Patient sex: F
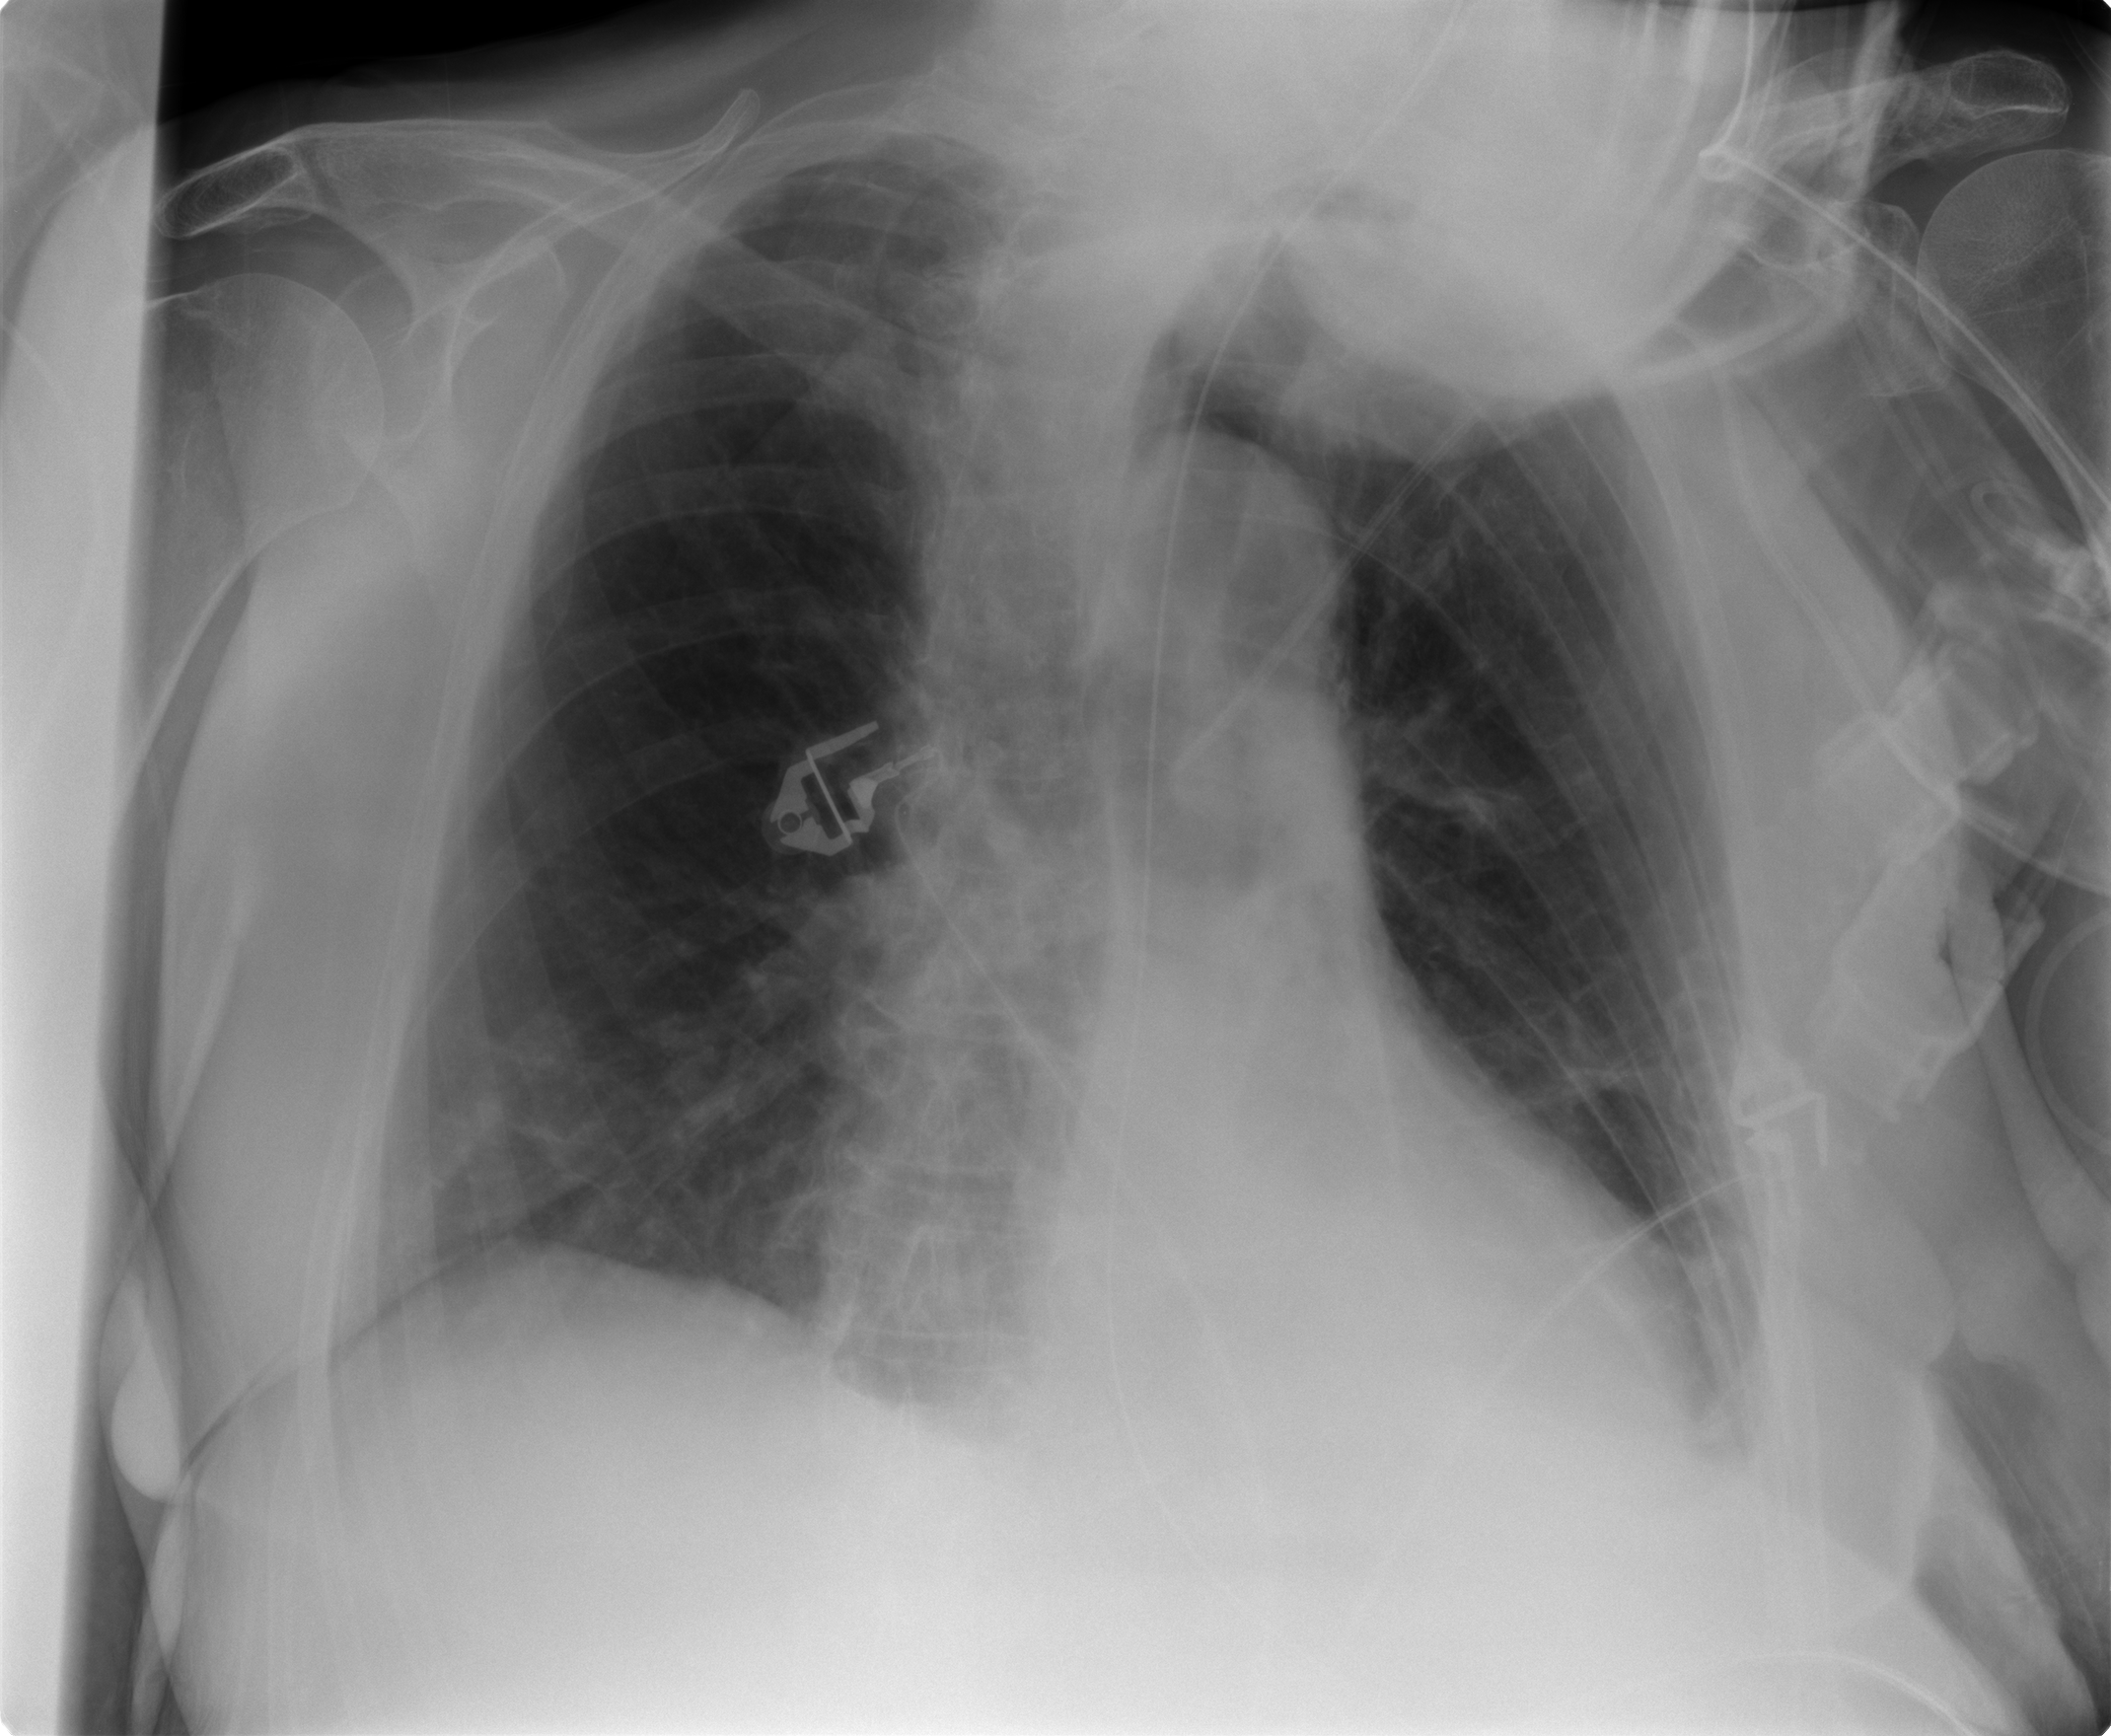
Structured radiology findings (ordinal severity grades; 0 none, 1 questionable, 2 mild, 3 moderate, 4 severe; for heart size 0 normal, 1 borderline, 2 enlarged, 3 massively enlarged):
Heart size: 0
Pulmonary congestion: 0
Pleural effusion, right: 0
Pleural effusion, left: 1
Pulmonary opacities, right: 0
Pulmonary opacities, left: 0
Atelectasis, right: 2
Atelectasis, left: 2